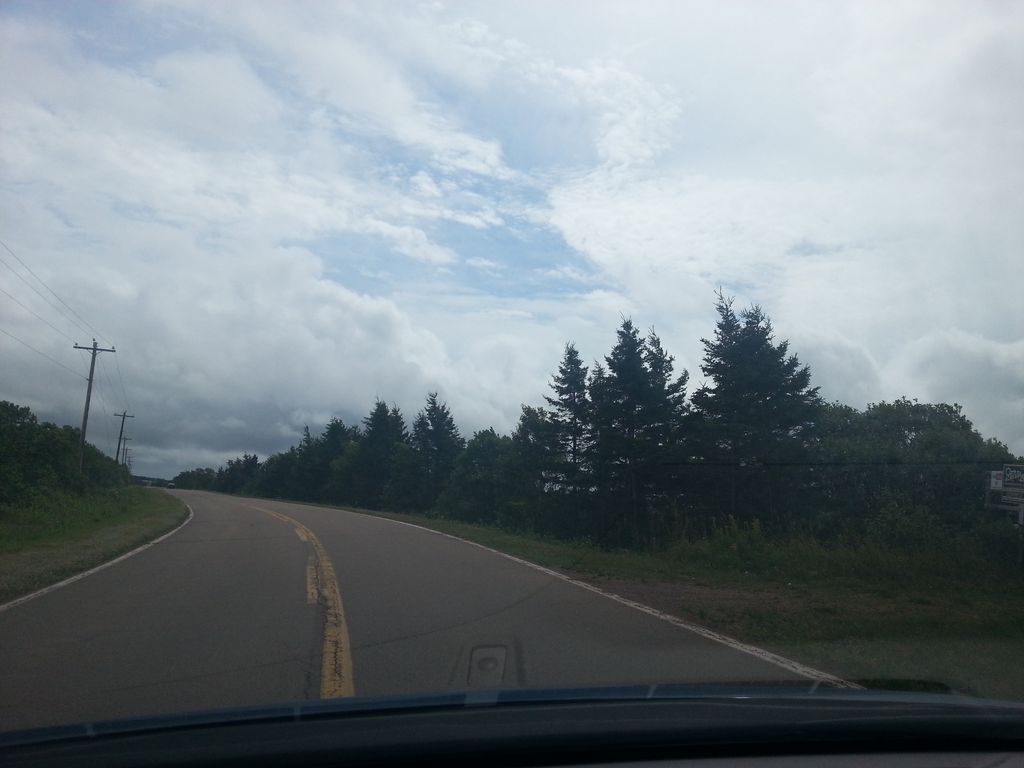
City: charlottetown